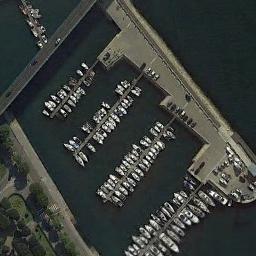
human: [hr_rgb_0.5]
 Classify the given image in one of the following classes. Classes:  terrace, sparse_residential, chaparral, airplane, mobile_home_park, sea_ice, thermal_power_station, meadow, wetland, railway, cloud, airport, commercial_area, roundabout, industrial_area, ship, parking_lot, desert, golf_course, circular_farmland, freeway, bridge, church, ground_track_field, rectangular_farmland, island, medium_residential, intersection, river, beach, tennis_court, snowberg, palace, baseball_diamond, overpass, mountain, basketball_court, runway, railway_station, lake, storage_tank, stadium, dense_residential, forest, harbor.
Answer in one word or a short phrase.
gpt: harbor